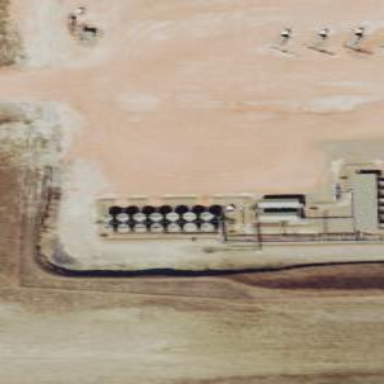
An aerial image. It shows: Storage tank that is man-made.